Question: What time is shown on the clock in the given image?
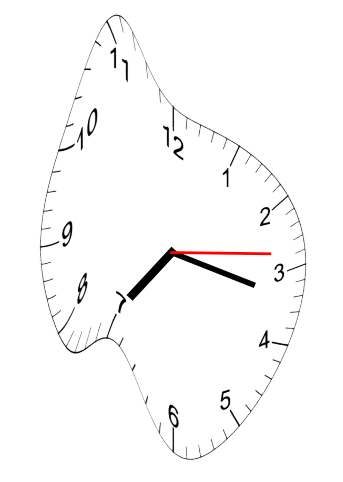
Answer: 07:17:14